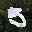
Label: 5